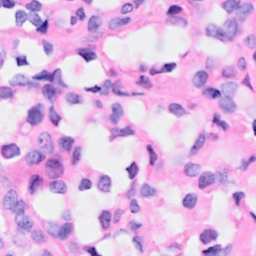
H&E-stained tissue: Breast